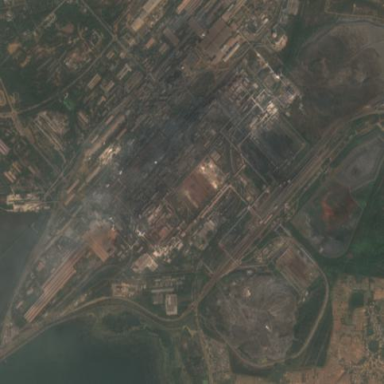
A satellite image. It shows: Industrial area dedicated to steelmaking.